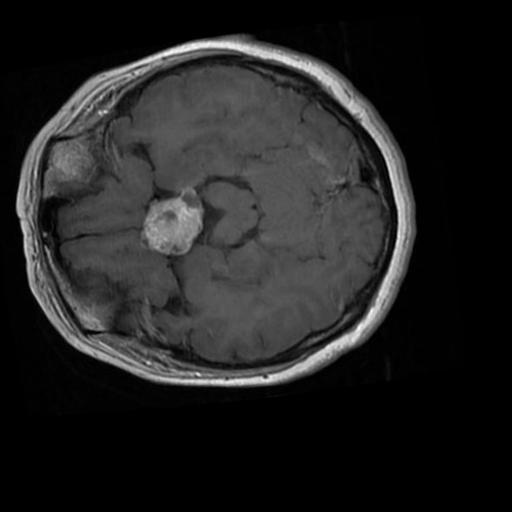
Label: brain_tumor